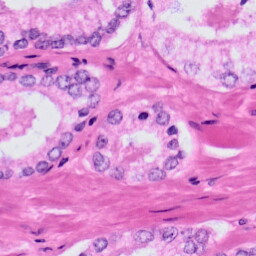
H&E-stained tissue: Prostate